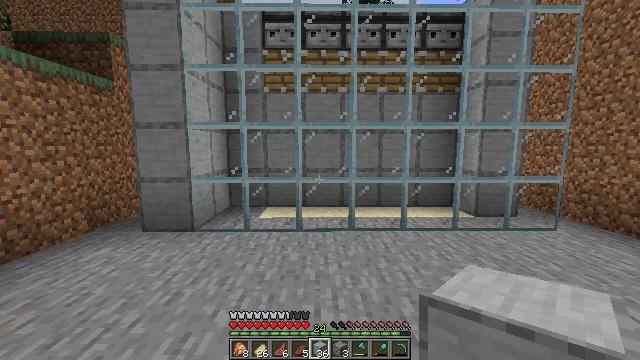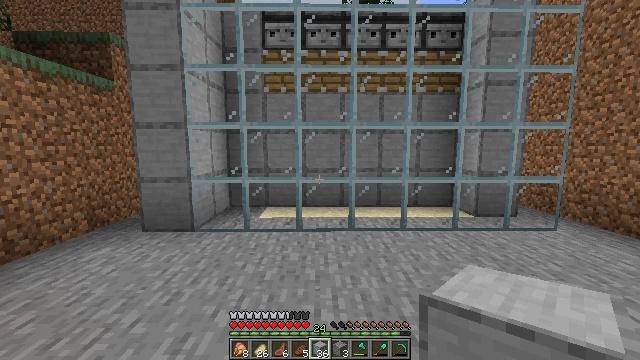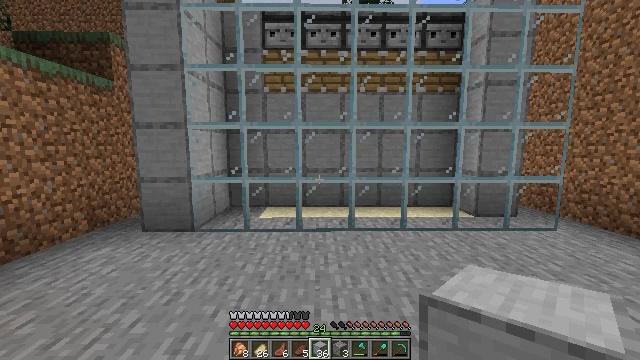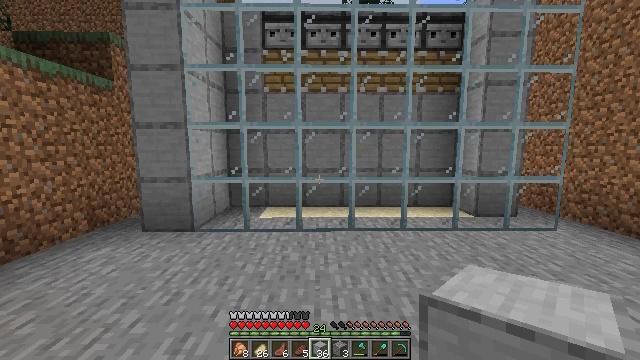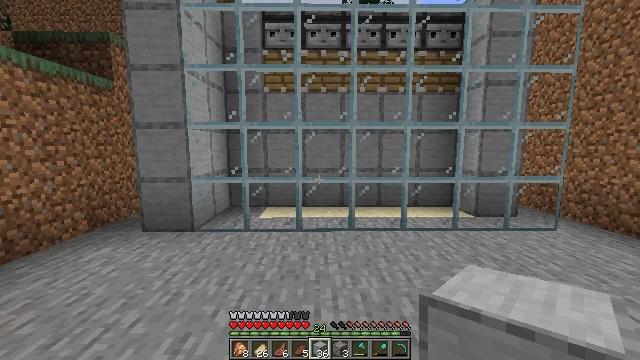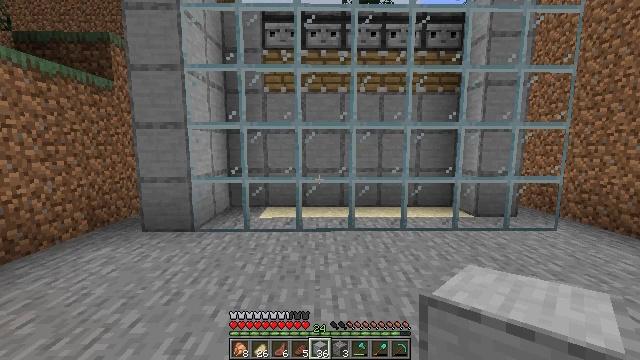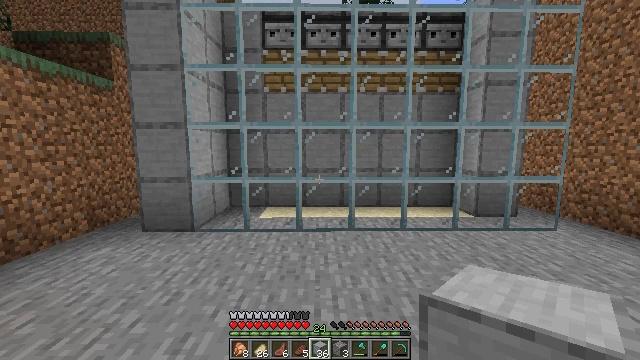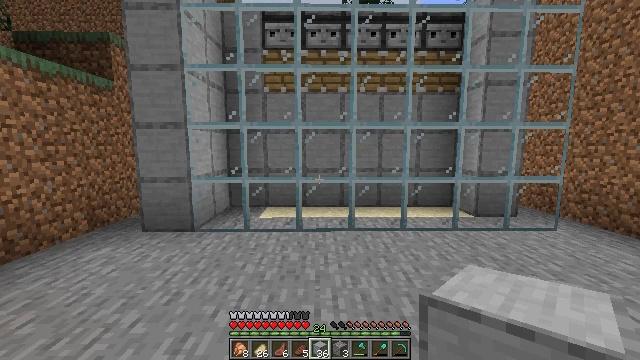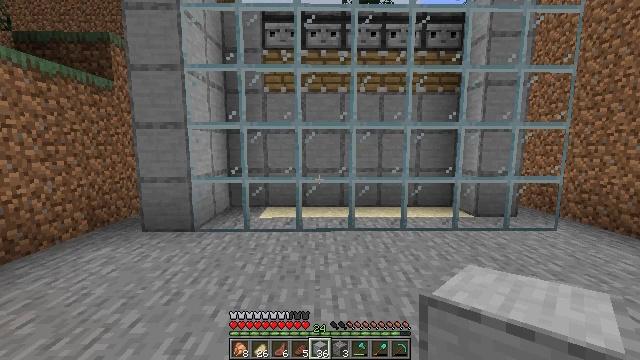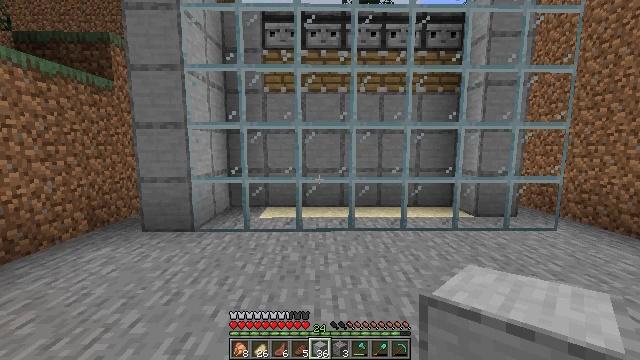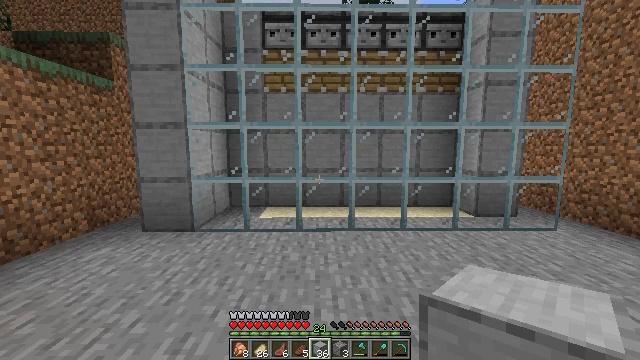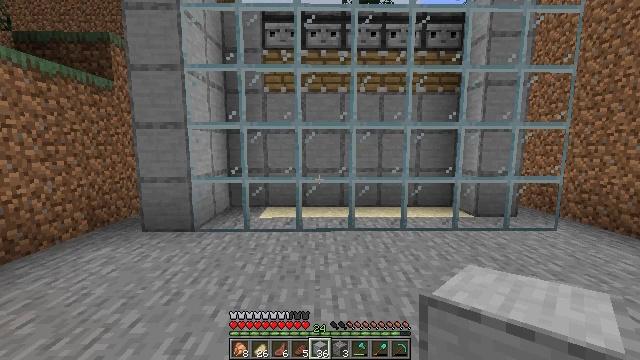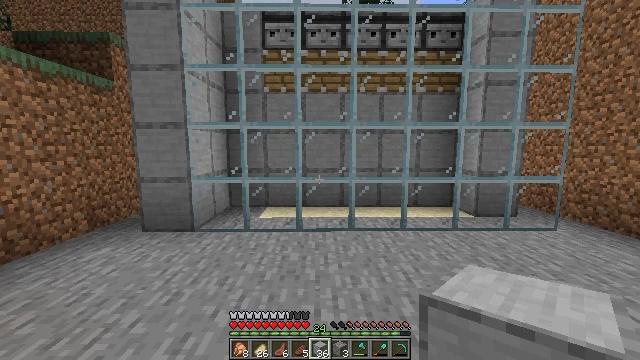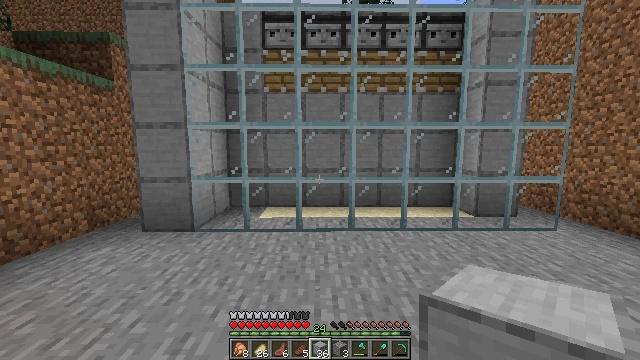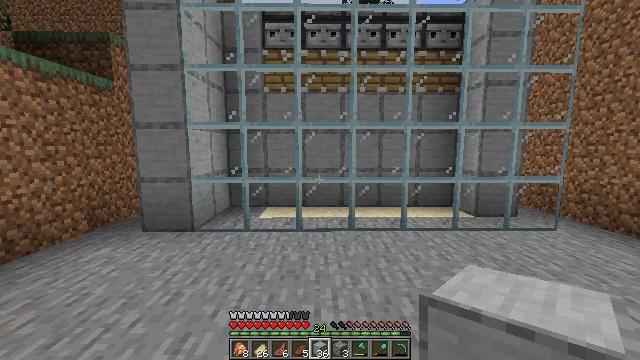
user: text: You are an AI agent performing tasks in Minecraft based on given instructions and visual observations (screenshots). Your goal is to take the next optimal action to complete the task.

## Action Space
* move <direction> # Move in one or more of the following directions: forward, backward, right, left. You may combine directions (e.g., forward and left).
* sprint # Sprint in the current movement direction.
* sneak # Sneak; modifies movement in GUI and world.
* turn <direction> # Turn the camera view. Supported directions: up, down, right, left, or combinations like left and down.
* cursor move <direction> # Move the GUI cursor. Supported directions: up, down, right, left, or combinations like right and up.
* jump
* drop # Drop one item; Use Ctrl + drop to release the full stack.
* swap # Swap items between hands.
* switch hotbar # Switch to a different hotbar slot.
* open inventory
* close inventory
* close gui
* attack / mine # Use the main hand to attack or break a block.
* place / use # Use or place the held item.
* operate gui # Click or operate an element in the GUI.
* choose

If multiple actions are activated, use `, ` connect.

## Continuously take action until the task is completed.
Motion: motion action
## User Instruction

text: Gather smooth stone from the ground.
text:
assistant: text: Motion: no_op
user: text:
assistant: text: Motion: no_op
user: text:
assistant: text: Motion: no_op
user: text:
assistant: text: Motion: no_op
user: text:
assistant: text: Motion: no_op
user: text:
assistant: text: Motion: no_op
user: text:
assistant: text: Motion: no_op
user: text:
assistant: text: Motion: no_op
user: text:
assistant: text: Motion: no_op
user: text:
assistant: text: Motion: no_op
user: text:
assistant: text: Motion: no_op
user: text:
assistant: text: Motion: no_op
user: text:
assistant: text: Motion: no_op
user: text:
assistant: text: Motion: no_op
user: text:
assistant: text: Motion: no_op
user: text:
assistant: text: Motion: no_op
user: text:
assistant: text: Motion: no_op
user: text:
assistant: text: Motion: no_op
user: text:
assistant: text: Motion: no_op
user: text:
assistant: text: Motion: no_op
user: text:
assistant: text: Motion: no_op
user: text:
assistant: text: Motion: no_op
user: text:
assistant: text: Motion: no_op
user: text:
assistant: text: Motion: no_op
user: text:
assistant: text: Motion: no_op
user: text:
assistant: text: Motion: no_op
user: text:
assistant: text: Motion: no_op
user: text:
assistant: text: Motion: no_op
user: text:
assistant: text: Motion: no_op
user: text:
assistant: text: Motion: no_op